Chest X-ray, PA view. Patient: 51 years old, sex F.
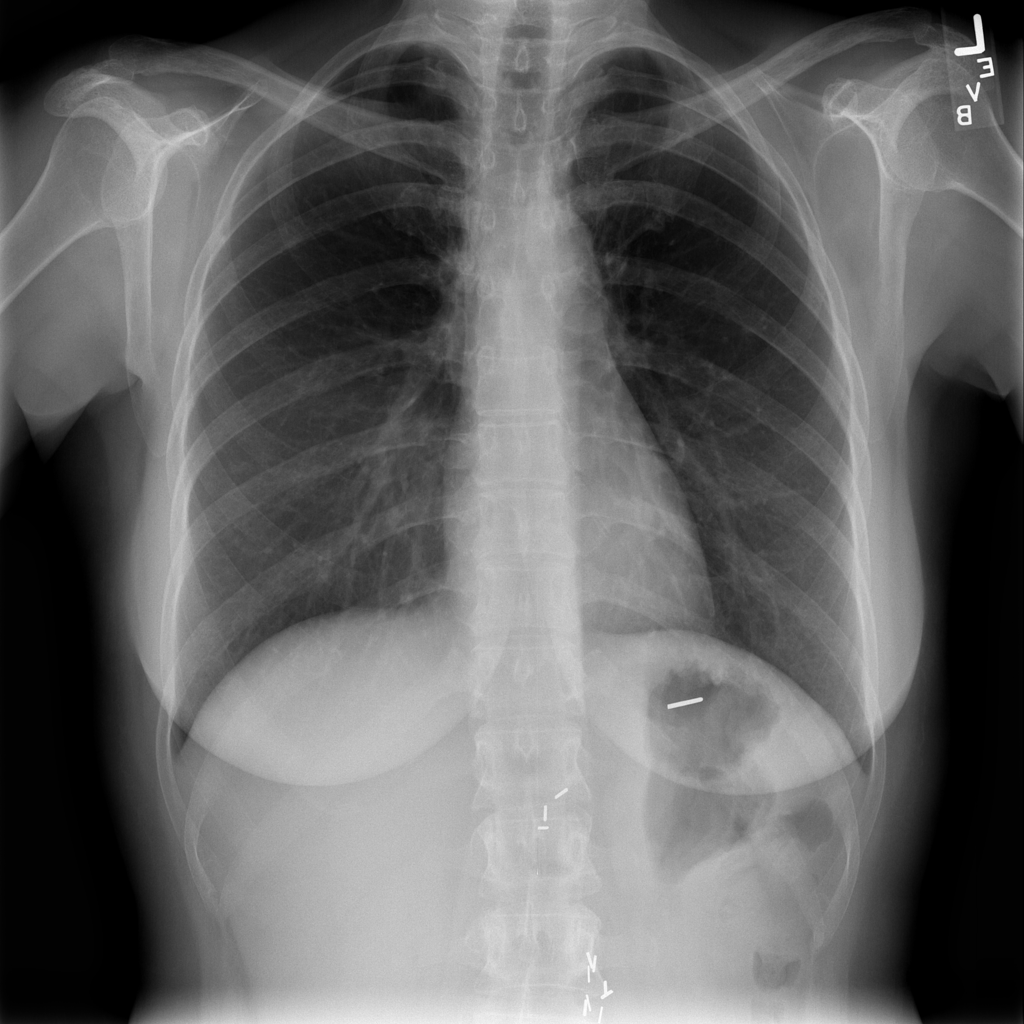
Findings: No Finding